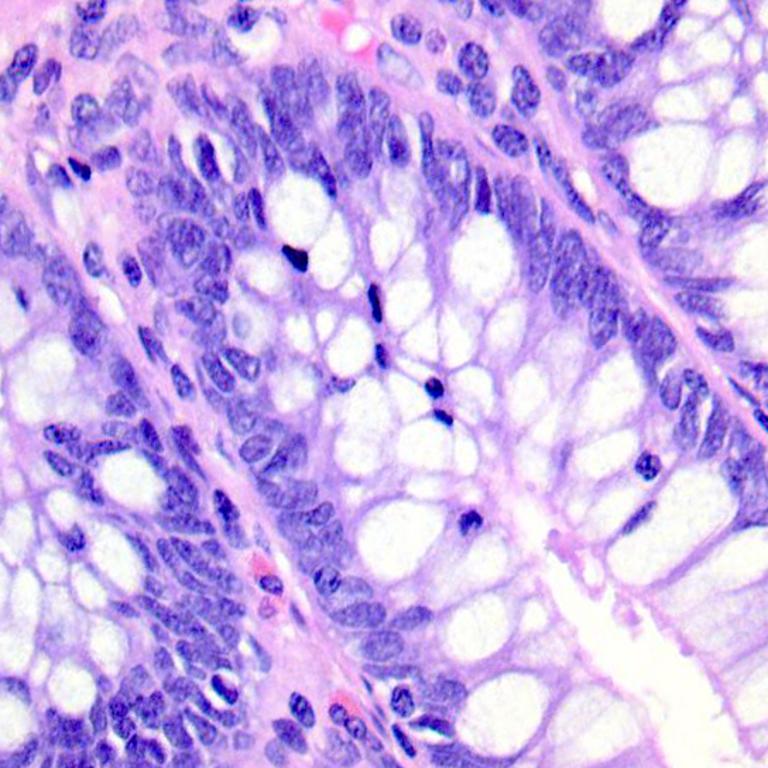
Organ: colon
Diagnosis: benign